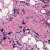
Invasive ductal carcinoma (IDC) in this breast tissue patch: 1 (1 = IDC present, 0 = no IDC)